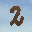
Label: 2